Question: .I have fix on click listener for each continent.Each region is separated by line between them.I don't know which layout to use.I need to design a layout compatible for all type of screens.The Image position is fixed .Since the second row must fill the top most space.I am feeling hard to design the layout.Please give your suggestion on which type of layout is best to design this screen.
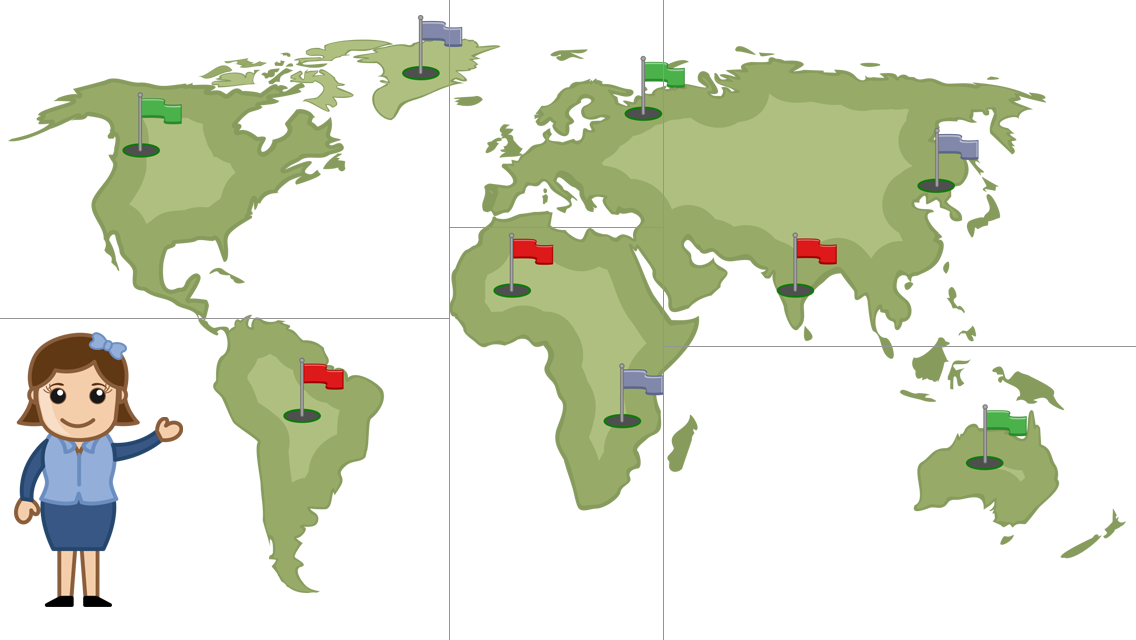
Answer: You can use this Xml file...
'''
<LinearLayout xmlns:android="http://schemas.android.com/apk/res/android"
xmlns:tools="http://schemas.android.com/tools"
android:layout_width="match_parent"
android:layout_height="match_parent"
android:background="#efefef"
android:orientation="vertical"
tools:context=".ComposeActivity" >
<LinearLayout
android:layout_width="match_parent"
android:layout_height="match_parent" >
<LinearLayout
android:layout_width="0dp"
android:layout_height="match_parent"
android:layout_weight="3"
android:orientation="vertical" >
<LinearLayout
android:layout_width="match_parent"
android:layout_height="0dp"
android:layout_weight="3"
android:orientation="vertical" >
</LinearLayout>
<LinearLayout
android:layout_width="match_parent"
android:layout_height="0dp"
android:layout_weight="7"
android:orientation="horizontal" >
</LinearLayout>
</LinearLayout>
<LinearLayout
android:layout_width="0dp"
android:layout_height="match_parent"
android:layout_weight="2"
android:orientation="vertical" >
<LinearLayout
android:layout_width="match_parent"
android:layout_height="0dp"
android:layout_weight="7"
android:orientation="horizontal" >
</LinearLayout>
<LinearLayout
android:layout_width="match_parent"
android:layout_height="0dp"
android:layout_weight="3"
android:orientation="horizontal" >
</LinearLayout>
</LinearLayout>
<LinearLayout
android:layout_width="0dp"
android:layout_height="match_parent"
android:layout_weight="5"
android:orientation="vertical" >
<LinearLayout
android:layout_width="match_parent"
android:layout_height="0dp"
android:layout_weight=".33"
android:orientation="vertical" >
</LinearLayout>
<LinearLayout
android:layout_width="match_parent"
android:layout_height="0dp"
android:layout_weight=".33"
android:orientation="horizontal" >
</LinearLayout>
<LinearLayout
android:layout_width="match_parent"
android:layout_height="0dp"
android:layout_weight=".33"
android:orientation="horizontal" >
</LinearLayout>
</LinearLayout>
</LinearLayout>
</LinearLayout>
'''